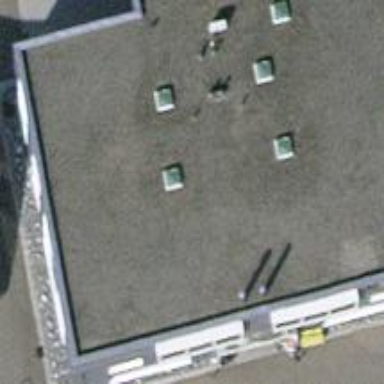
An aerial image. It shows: Surveillance system is in place.